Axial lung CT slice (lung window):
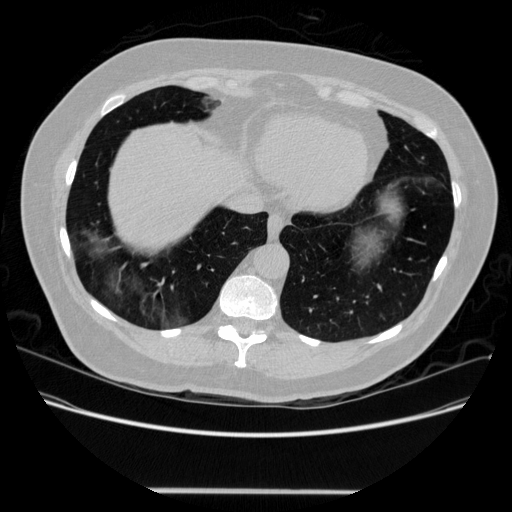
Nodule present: no